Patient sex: F
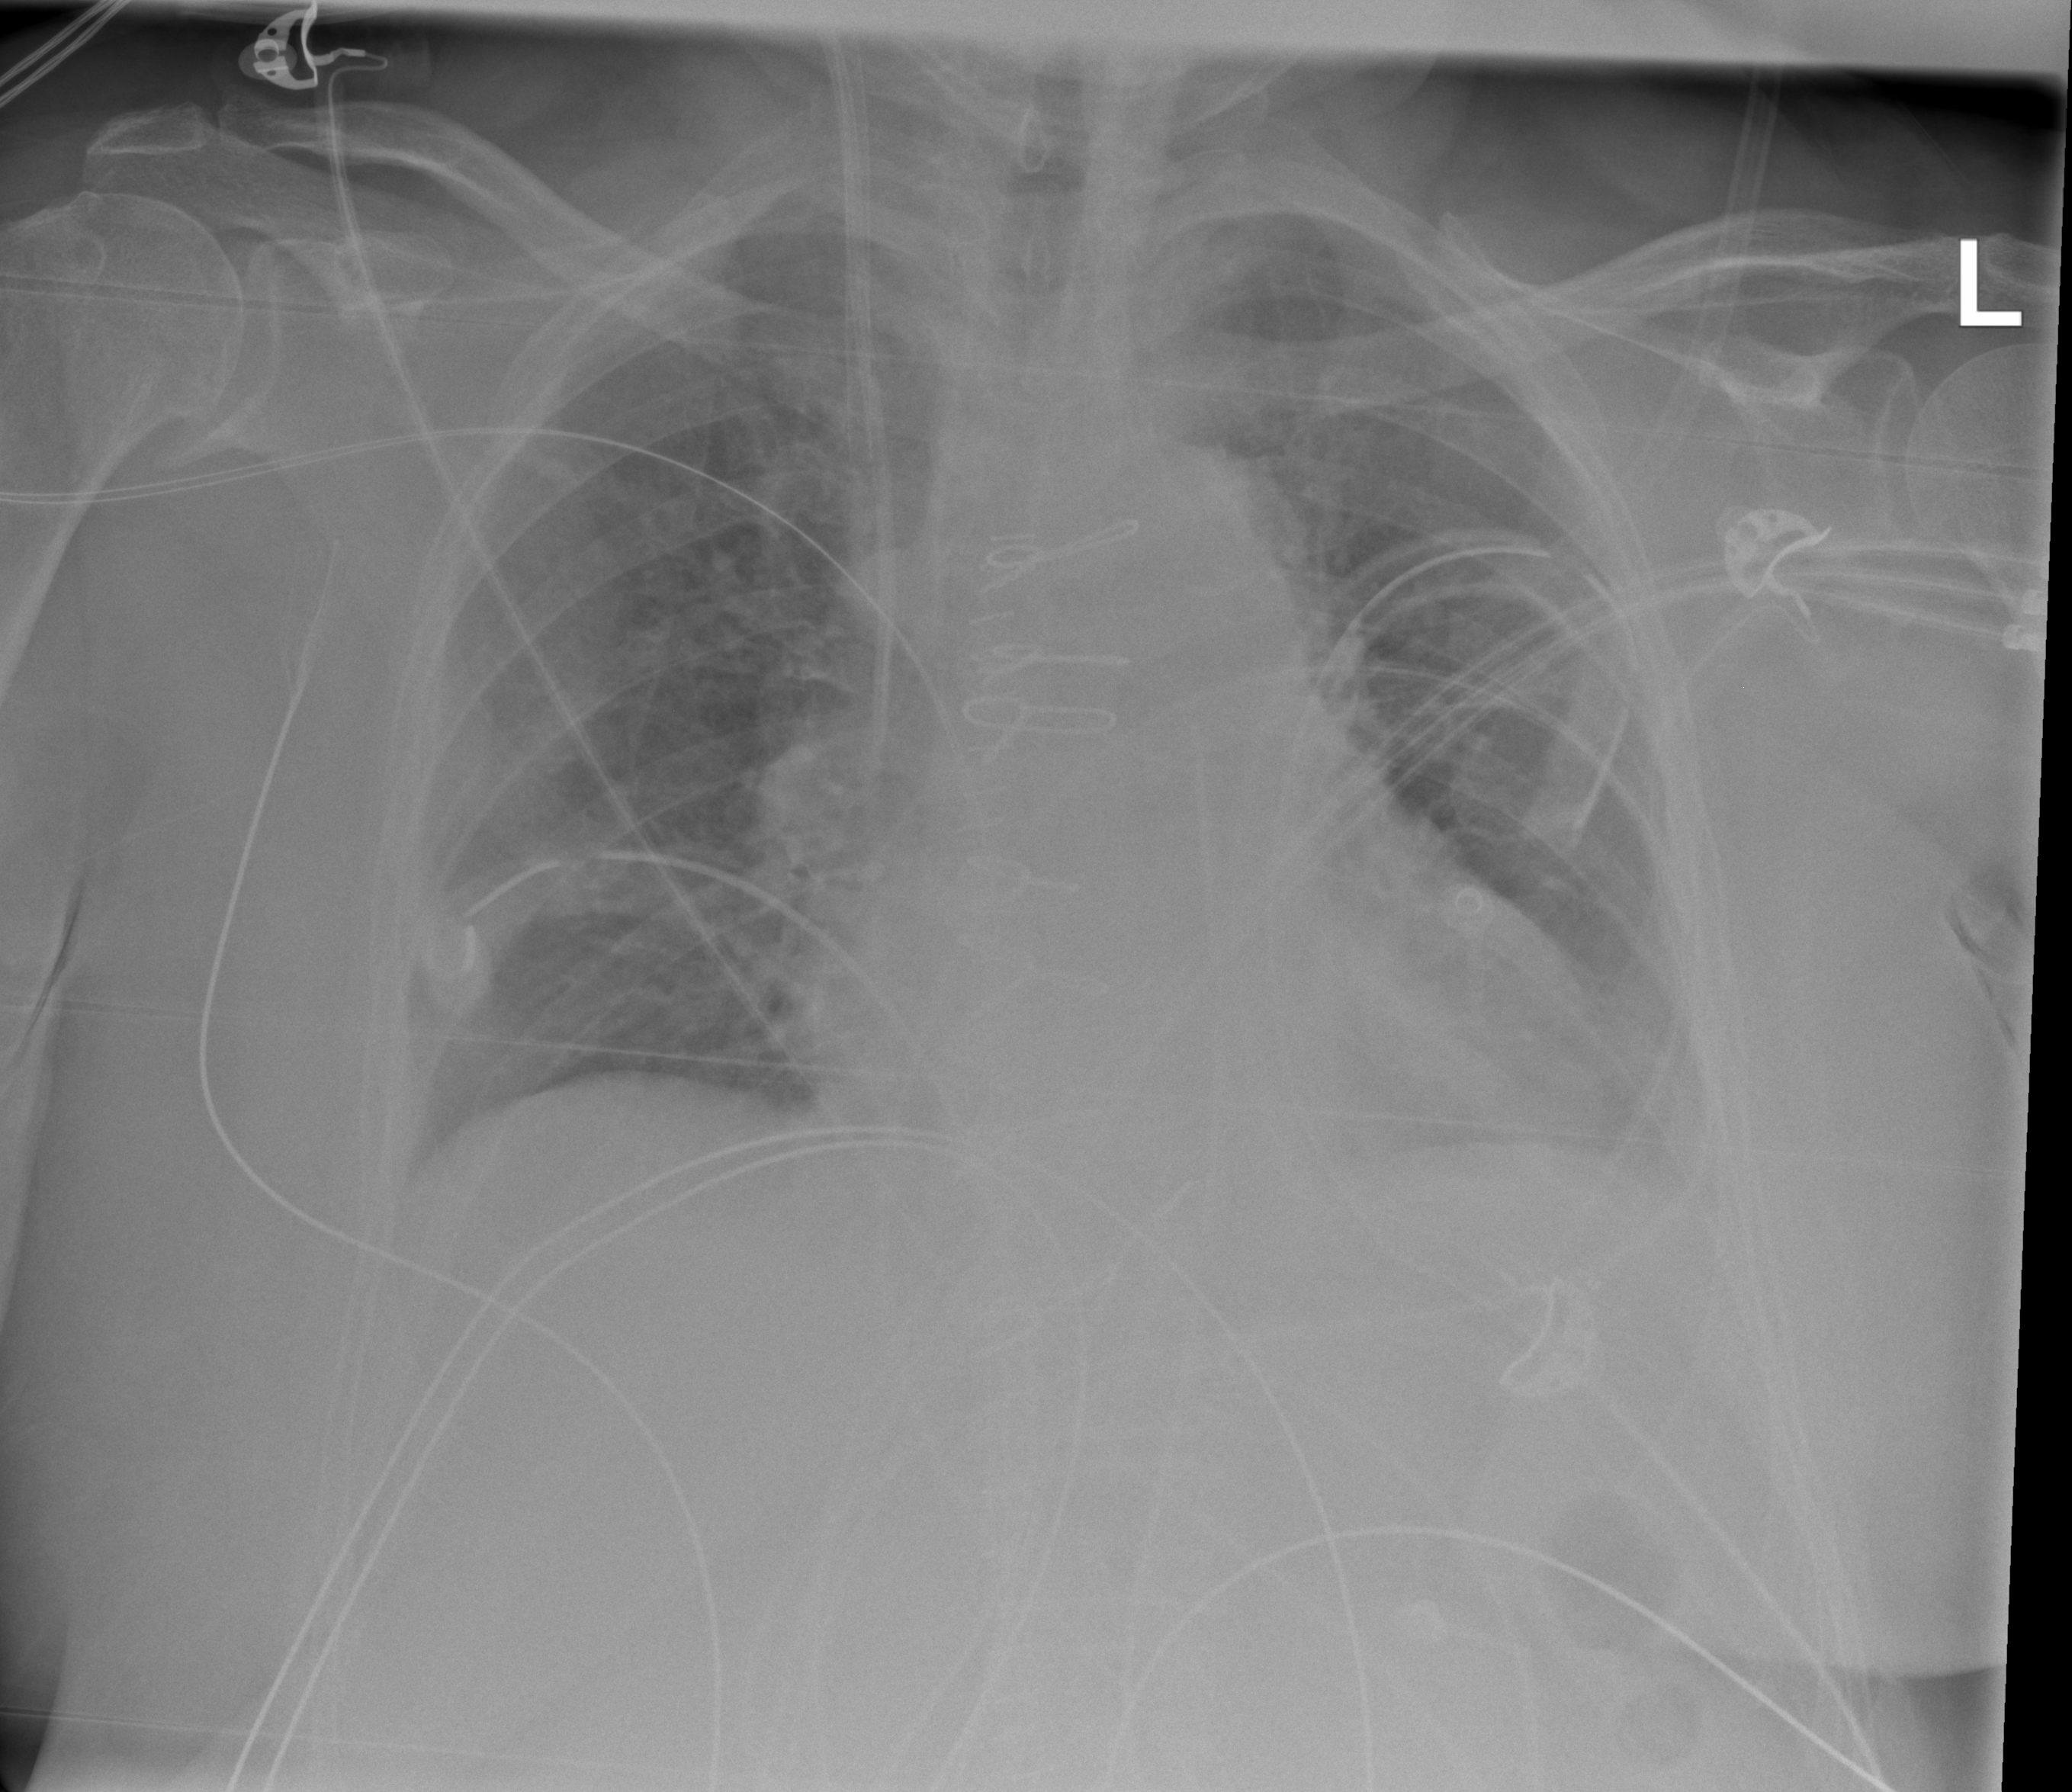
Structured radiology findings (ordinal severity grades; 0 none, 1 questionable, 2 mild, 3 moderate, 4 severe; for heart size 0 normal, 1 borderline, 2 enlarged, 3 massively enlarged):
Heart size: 1
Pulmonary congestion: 2
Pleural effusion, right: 1
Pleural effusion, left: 2
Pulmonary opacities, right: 1
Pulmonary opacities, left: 1
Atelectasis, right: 1
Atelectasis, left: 2